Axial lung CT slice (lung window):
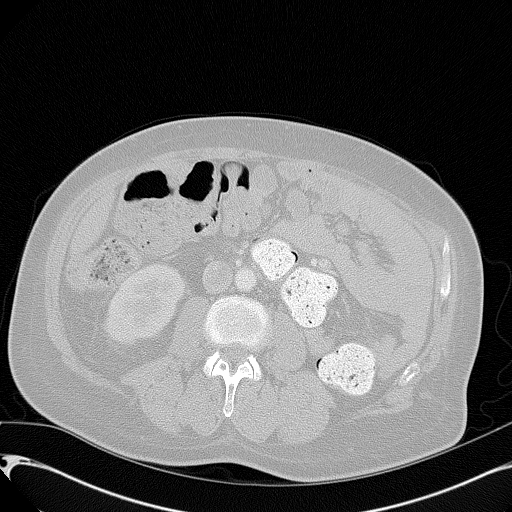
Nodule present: no